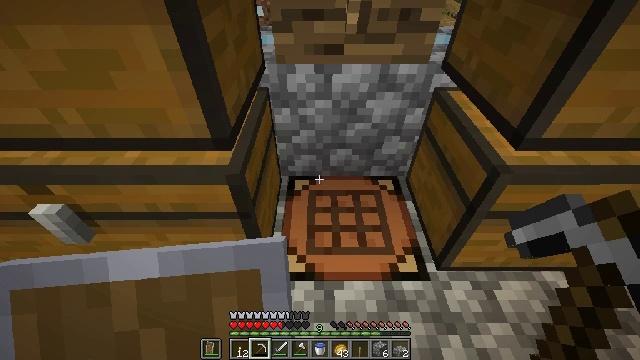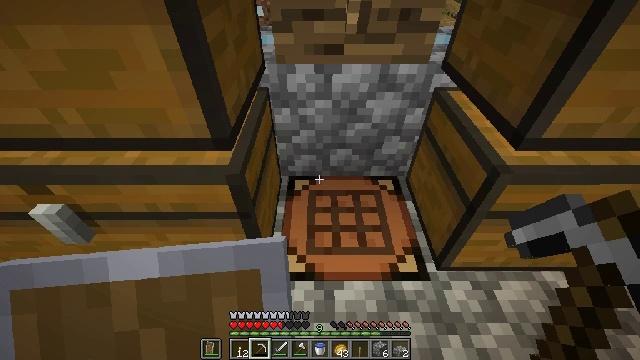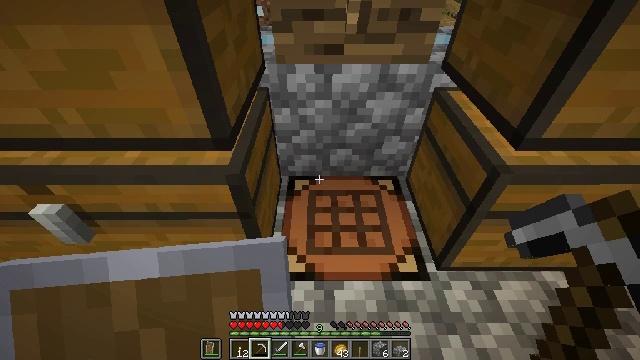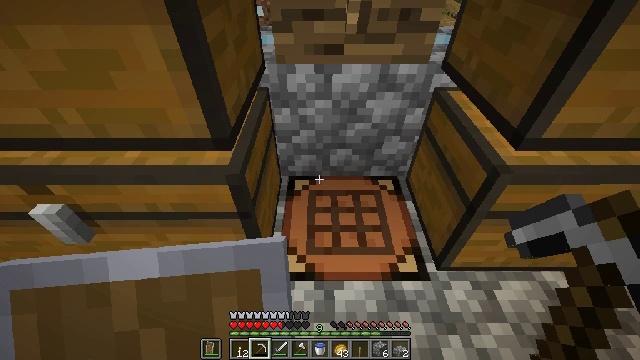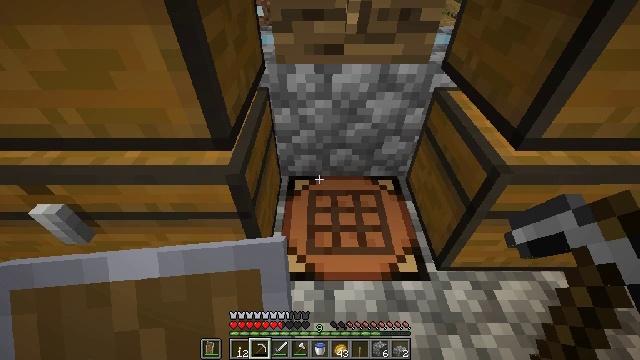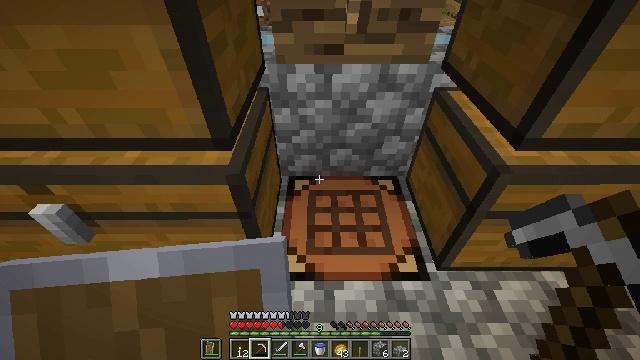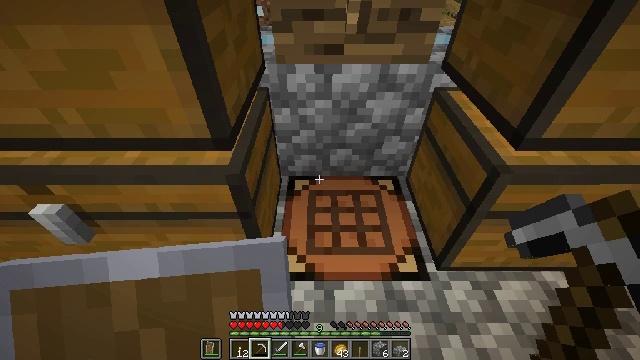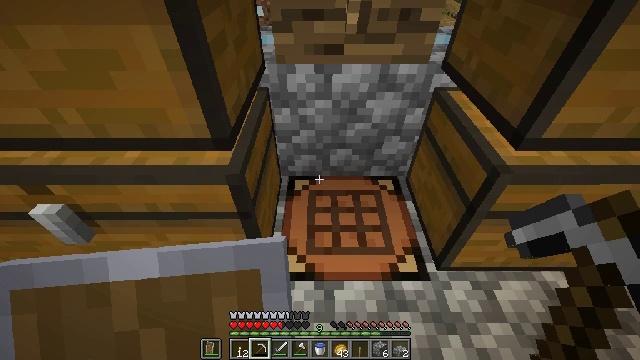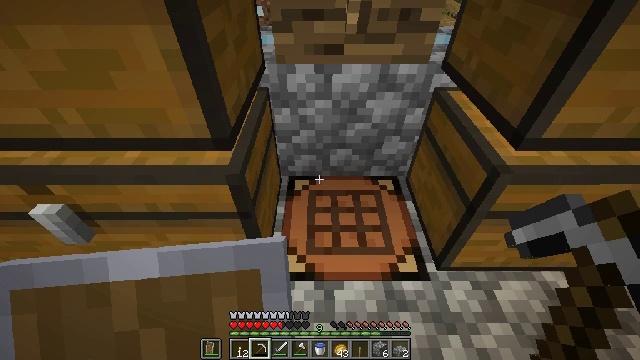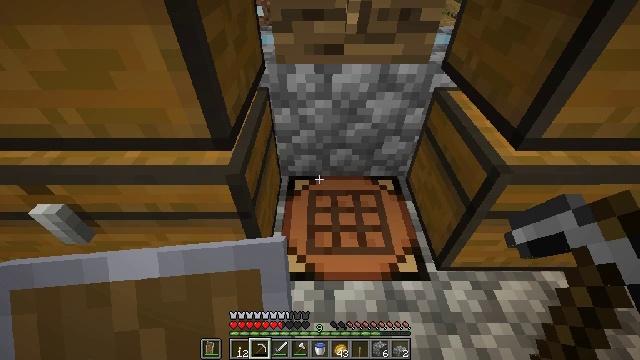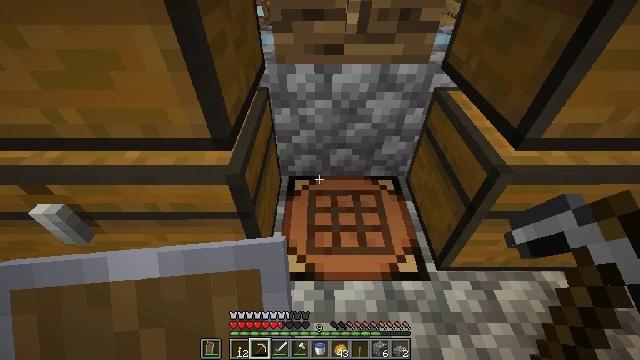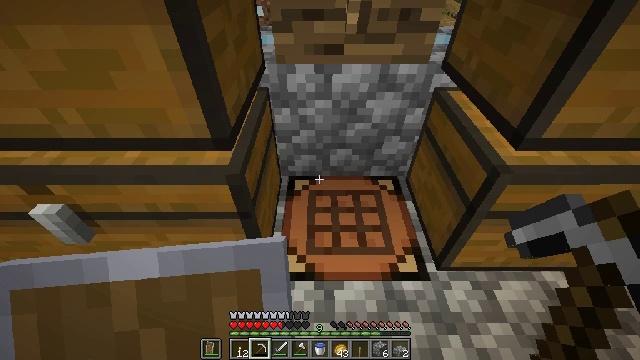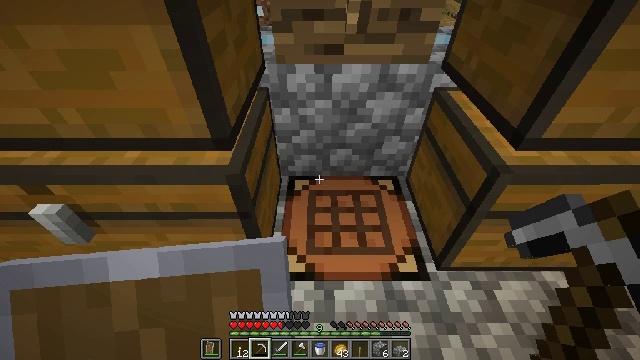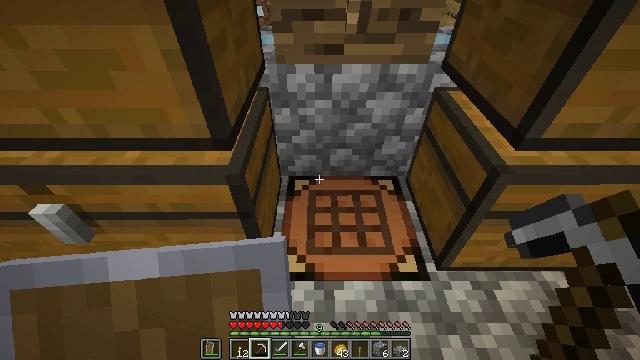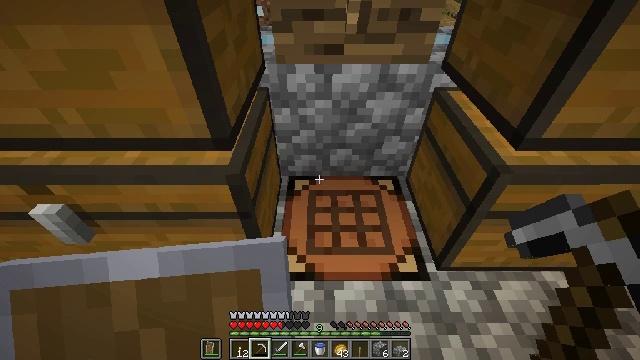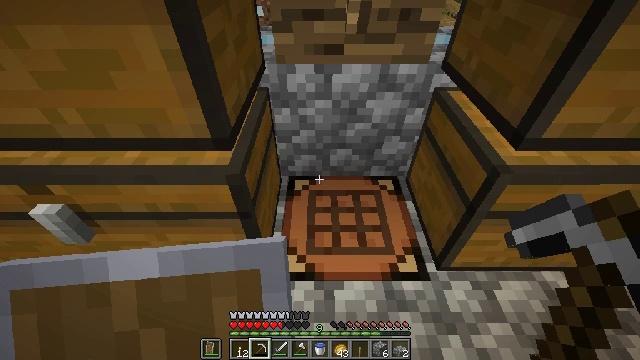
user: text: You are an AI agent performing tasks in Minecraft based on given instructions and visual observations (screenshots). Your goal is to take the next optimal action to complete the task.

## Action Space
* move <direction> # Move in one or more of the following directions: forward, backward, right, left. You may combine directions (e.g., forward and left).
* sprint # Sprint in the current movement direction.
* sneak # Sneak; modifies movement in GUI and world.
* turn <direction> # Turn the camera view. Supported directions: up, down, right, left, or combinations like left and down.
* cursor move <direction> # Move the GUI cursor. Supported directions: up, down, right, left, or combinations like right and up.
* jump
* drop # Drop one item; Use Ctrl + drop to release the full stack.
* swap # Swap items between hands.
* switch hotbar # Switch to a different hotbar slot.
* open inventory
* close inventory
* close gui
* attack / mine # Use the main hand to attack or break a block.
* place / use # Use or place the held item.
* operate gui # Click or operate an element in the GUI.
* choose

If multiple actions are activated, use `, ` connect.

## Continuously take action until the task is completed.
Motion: motion action
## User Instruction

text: Open the crafting table to craft a repeater.
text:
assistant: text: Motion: no_op
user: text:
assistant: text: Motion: no_op
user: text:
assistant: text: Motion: no_op
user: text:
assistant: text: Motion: no_op
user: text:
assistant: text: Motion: no_op
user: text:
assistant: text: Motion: no_op
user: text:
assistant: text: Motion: no_op
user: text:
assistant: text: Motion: no_op
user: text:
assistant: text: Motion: no_op
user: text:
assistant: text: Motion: no_op
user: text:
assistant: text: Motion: no_op
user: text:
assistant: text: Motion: no_op
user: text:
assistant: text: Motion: no_op
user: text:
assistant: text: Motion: no_op
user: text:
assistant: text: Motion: no_op
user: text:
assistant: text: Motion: no_op
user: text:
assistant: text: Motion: no_op
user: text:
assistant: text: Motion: no_op
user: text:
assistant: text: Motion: no_op
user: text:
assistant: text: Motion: no_op
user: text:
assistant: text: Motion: no_op
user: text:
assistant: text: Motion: no_op
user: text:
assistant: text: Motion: no_op
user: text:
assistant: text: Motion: no_op
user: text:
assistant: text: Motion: no_op
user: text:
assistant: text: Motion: no_op
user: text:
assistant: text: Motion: no_op
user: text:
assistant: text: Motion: no_op
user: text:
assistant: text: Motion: no_op
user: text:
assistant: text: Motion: no_op